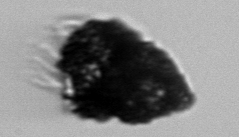
Label: Tintinnopsis